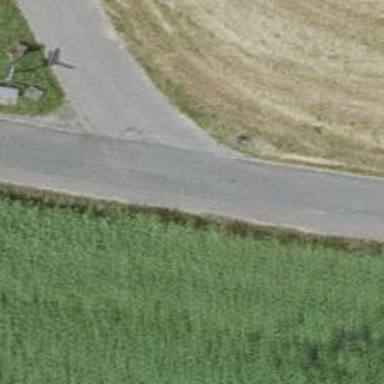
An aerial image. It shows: Tertiary road.